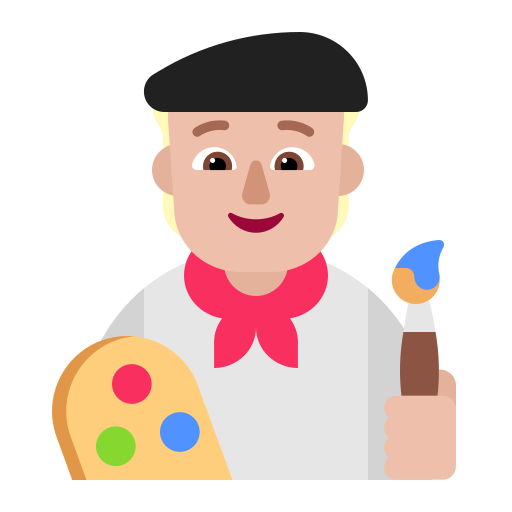
artist flat  light